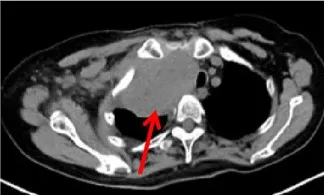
Imaging changes of patients before and after treatment. (A, B), Baseline PET-CT findings of the patient's course (solid tumor, dmax = 70 mm * 44 mm, abnormal increase in FDG metabolism and SUVmax 28).
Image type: radiology (ct)